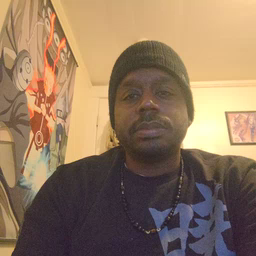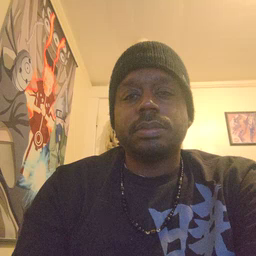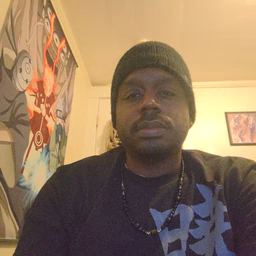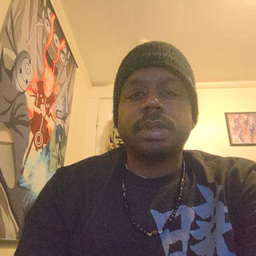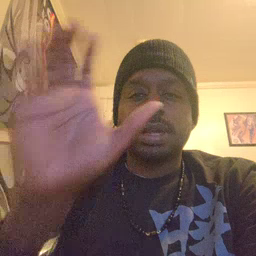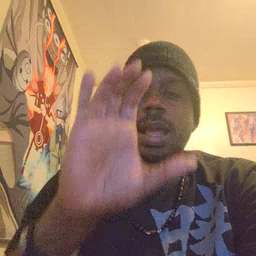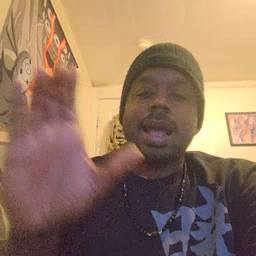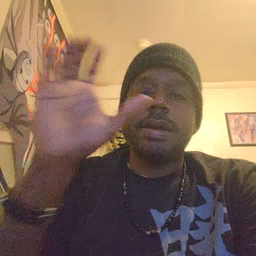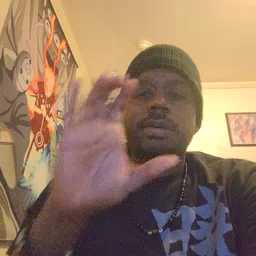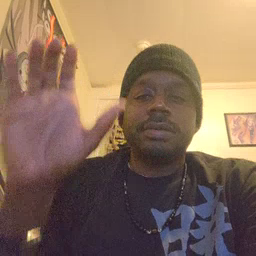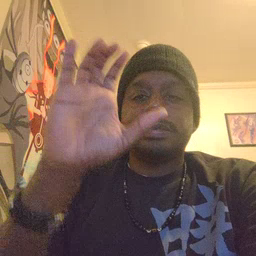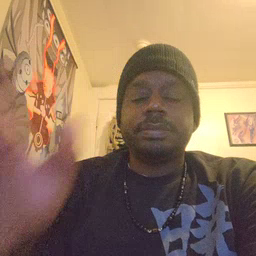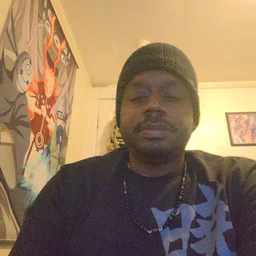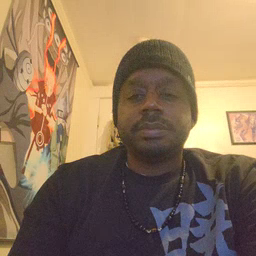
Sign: cloud